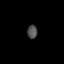
Tissue: lung
Cell type: T cells
Senescence score: 0.2437
Nuclear area (px): 133
Mean DAPI intensity: 78.226